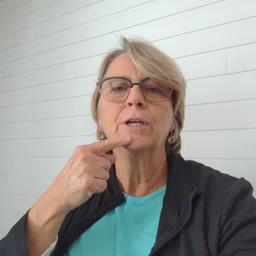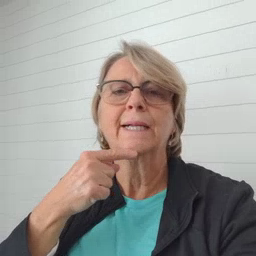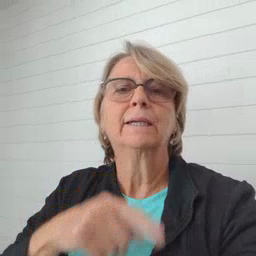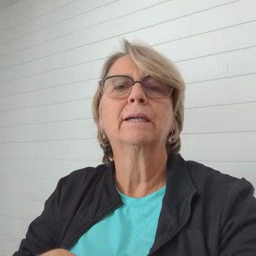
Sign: chin